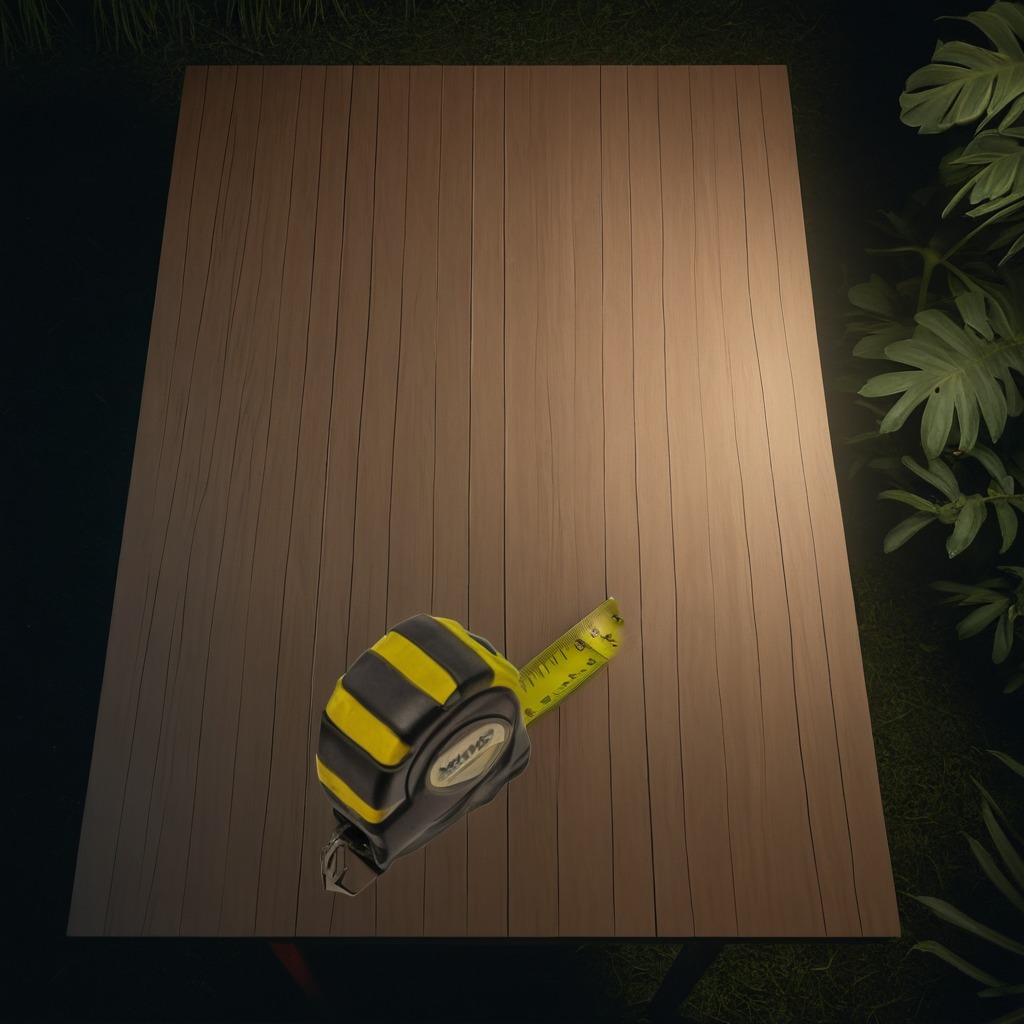
A measuring tape is lying on a wooden table inside a jungle field workshop tent at night.